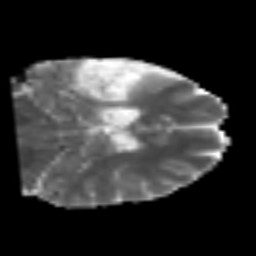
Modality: MD
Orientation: coronal
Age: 49
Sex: male
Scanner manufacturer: siemens
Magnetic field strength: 3 T
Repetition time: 6.1 s
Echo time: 0.101 s